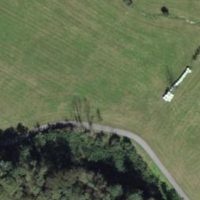
EUNIS habitat code: 52
Species observed at this site:
Phytolacca americana